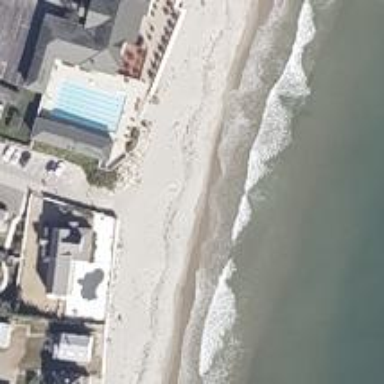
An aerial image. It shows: Lifeguard on duty.